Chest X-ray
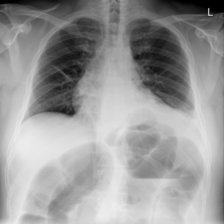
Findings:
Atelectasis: negative
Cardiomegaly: negative
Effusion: negative
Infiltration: negative
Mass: negative
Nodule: negative
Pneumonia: negative
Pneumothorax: negative
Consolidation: negative
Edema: negative
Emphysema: negative
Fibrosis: negative
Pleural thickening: negative
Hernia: negative